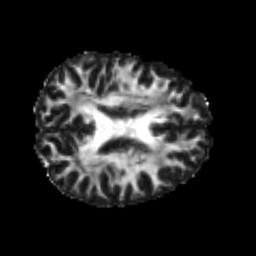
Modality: FA
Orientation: axial
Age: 22
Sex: male
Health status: healthy
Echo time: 0.074 s